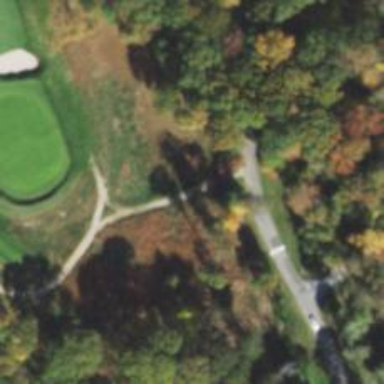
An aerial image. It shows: Service road used as golf cart path.